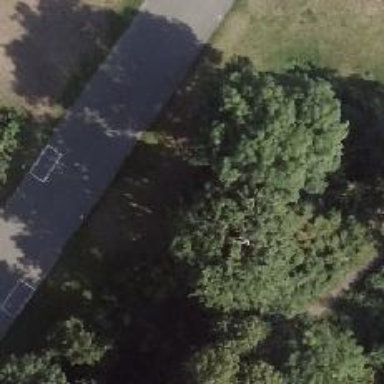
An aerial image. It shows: Disc golf basket.